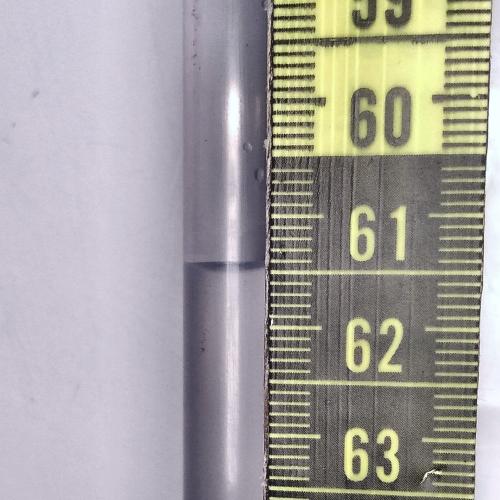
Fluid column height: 61.5 cm